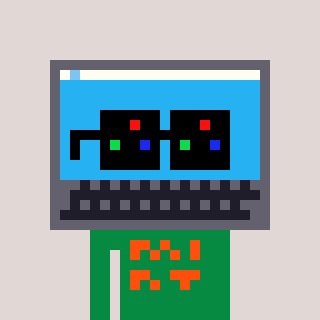
a pixel art character with square black sunglasses, a laptop-shaped head and a green-colored body on a warm background